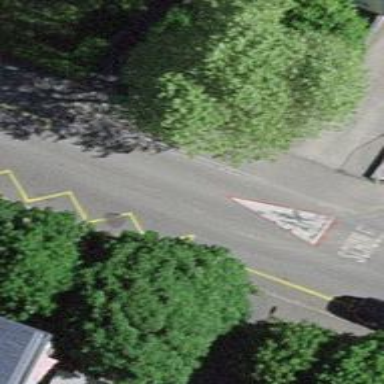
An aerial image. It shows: Bus stop with designated stop position for public transport.